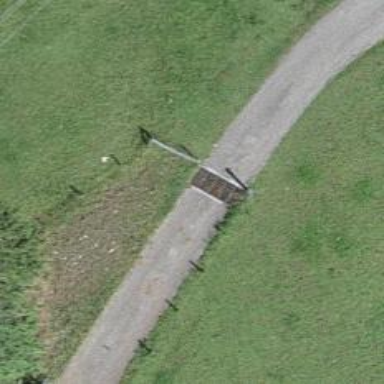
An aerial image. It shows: Cattle grid barrier.